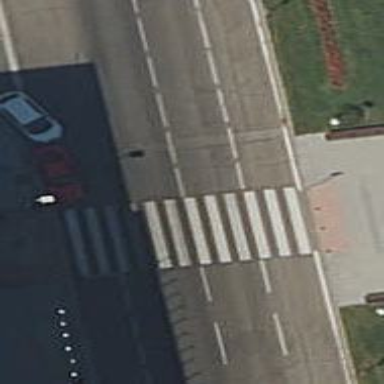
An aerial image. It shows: Uncontrolled zebra crossing on footway.